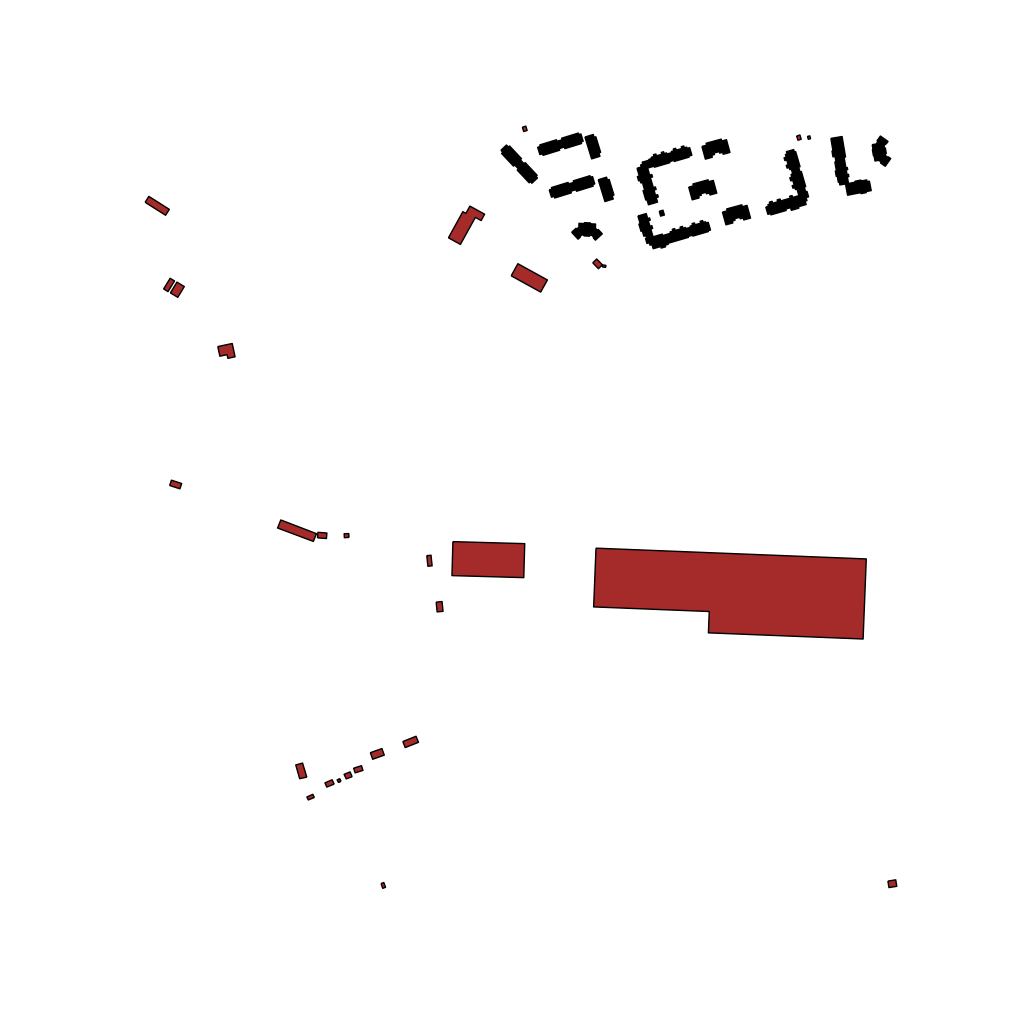
Tags: overhead vector_map, business, industrial, recreation, residential, modern, high_rise, individual_rise, density_1, Building, Facility, 1.0 km²